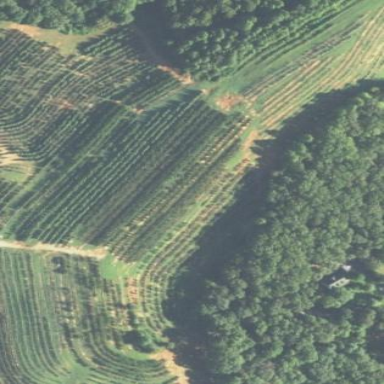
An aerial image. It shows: Orchard.